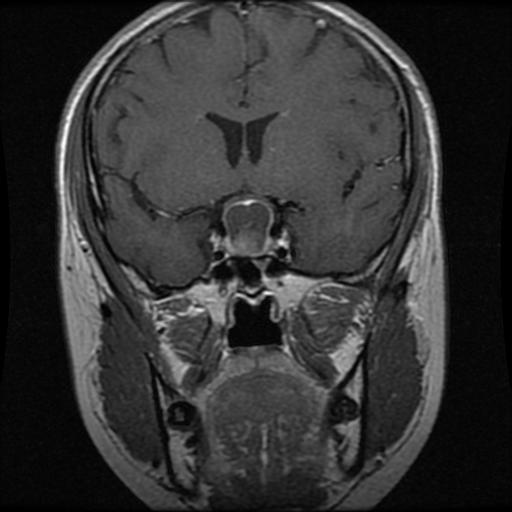
Label: pituitary